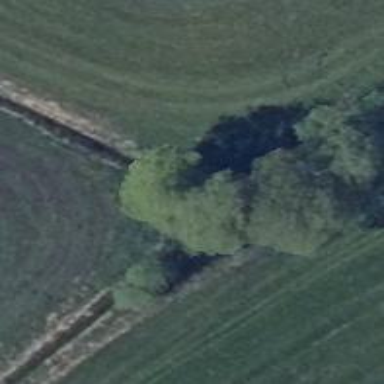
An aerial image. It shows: Row of trees in natural setting.